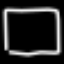
Label: square